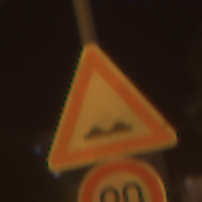
Verkehrszeichen: UnebeneFahrbahn
Zusatzzeichen unten: Geschwindigkeit90
Umgebung: Outdoor, Urban
Tageszeit: Night
Wetter: PartlyCloudy
Licht: Artificial
Jahreszeit: NotSpecified
Kontrast: HighContrast